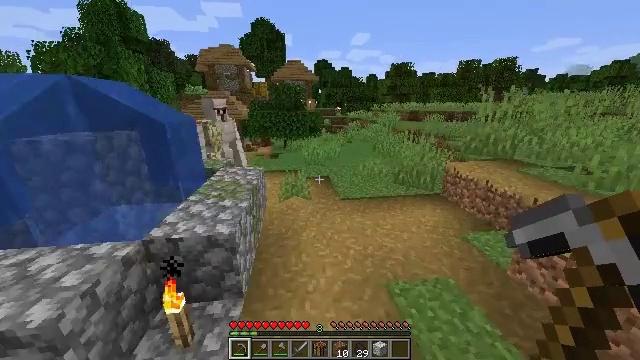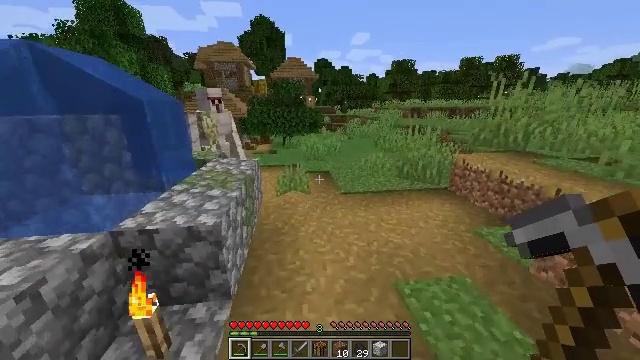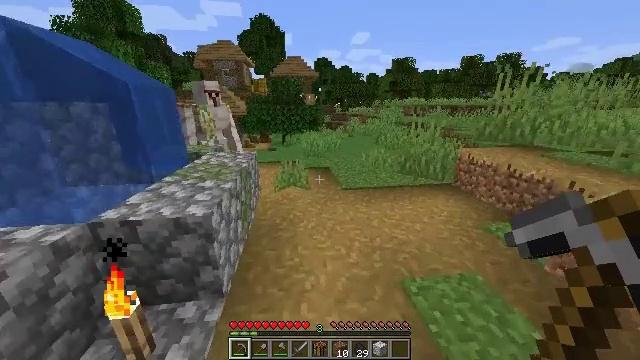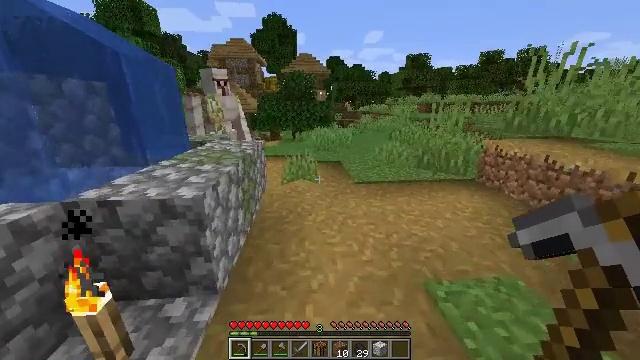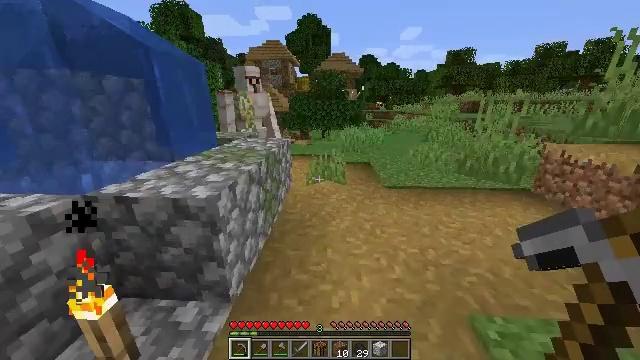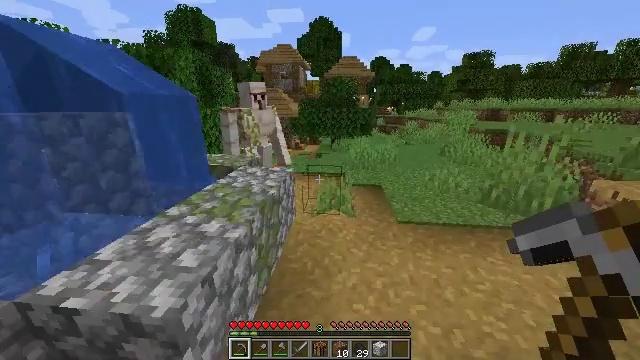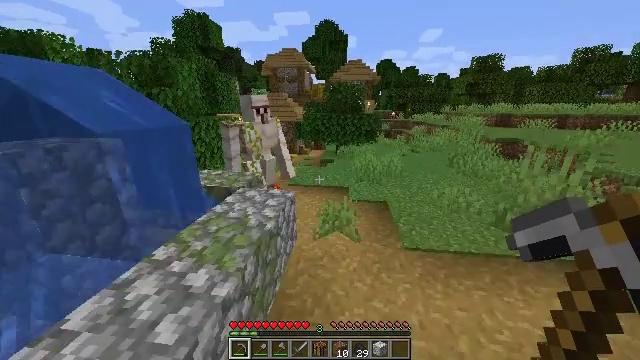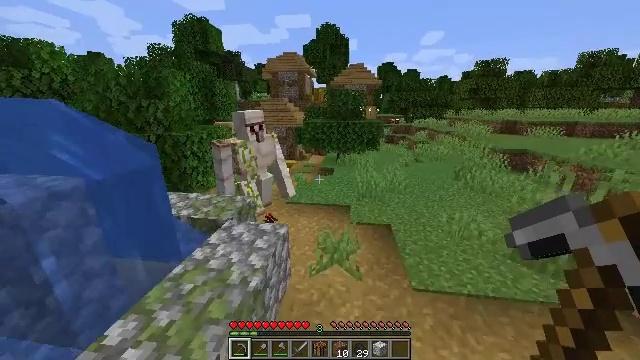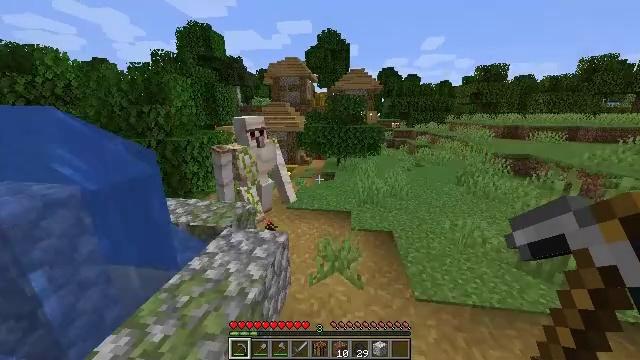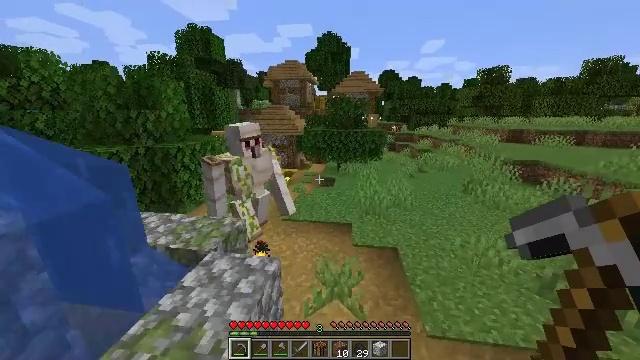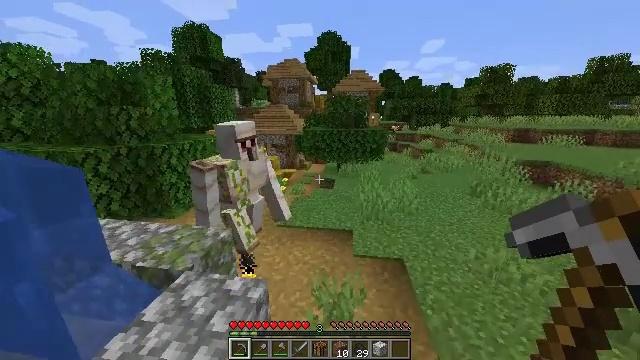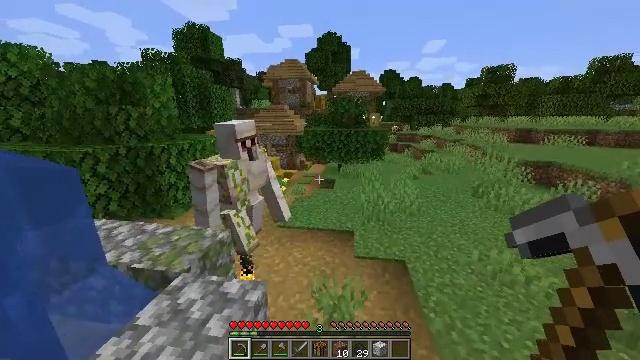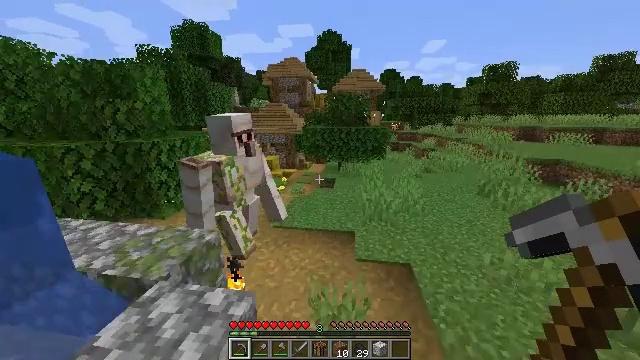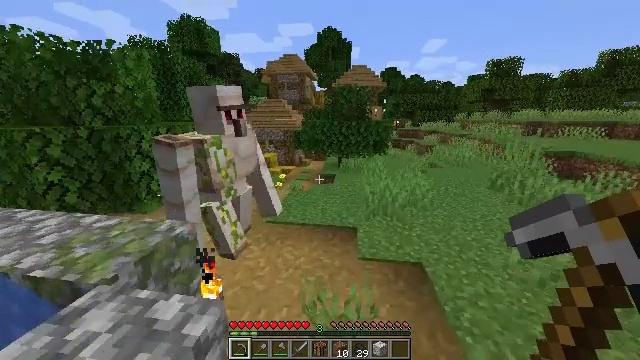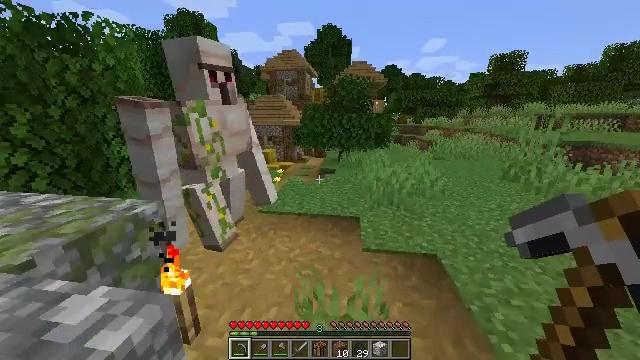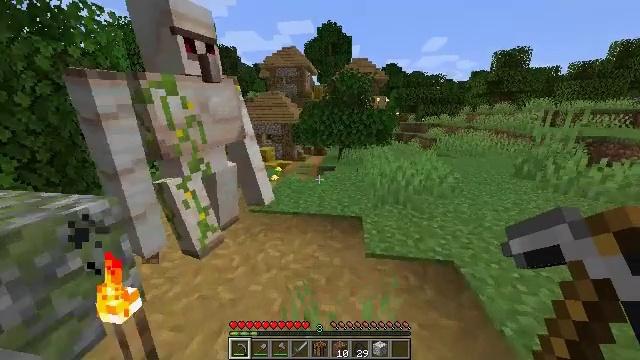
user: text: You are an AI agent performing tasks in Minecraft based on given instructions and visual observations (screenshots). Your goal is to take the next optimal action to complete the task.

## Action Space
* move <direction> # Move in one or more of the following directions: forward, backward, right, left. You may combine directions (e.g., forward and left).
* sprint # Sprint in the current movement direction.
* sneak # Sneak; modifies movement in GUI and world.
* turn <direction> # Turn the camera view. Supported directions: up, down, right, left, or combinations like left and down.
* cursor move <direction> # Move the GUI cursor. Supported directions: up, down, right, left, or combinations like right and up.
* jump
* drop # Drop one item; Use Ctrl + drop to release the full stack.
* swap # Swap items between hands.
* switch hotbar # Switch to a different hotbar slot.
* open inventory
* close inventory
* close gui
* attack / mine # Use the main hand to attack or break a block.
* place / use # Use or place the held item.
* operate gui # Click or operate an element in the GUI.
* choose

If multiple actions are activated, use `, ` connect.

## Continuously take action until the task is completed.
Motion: motion action
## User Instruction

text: Mine a hay block from the field.
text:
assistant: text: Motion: move forward, sprint, jump
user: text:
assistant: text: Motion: move forward, sprint, jump
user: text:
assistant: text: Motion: move forward, sprint, turn left, jump
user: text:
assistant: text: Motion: move forward, sprint, turn left, jump
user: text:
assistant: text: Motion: move forward, sprint, turn left, jump
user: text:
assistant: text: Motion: move forward, sprint, turn left, jump
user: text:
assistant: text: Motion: move forward, sprint, jump
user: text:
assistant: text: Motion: move forward, sprint, turn up, jump
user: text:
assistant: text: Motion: move forward, sprint, jump
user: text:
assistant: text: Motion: move forward, sprint, jump
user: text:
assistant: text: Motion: move forward, sprint, jump
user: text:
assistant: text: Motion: move forward, sprint, jump
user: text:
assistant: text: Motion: move forward, sprint, jump
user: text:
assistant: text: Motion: move forward, sprint, jump
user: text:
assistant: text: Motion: move forward, sprint, jump
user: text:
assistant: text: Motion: move forward, sprint, jump
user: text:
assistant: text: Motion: move forward, sprint, jump
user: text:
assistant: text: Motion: move forward, sprint, jump
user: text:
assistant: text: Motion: move forward, sprint, jump
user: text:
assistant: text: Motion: move forward, sprint, turn left, jump
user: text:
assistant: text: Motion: move forward, sprint, turn left, jump
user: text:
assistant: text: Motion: move forward, sprint, turn left, jump
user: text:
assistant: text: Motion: move forward, sprint, turn left, jump
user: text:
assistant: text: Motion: move forward, sprint, turn left, jump
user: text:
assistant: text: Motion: move forward, sprint, turn left, jump
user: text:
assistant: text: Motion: move forward, sprint
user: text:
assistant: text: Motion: move forward, sprint
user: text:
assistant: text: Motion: move forward, sprint
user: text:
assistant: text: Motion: move forward, sprint
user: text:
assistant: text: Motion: move forward, sprint